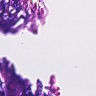
Metastatic tissue present: no